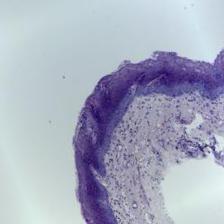
Diagnosis: Normal